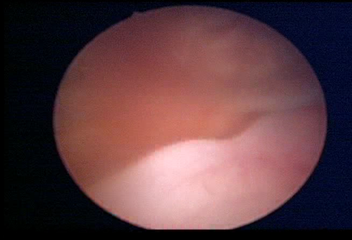
Modality: WLC
Class: Normal mucosa
Bladder cancer association: No